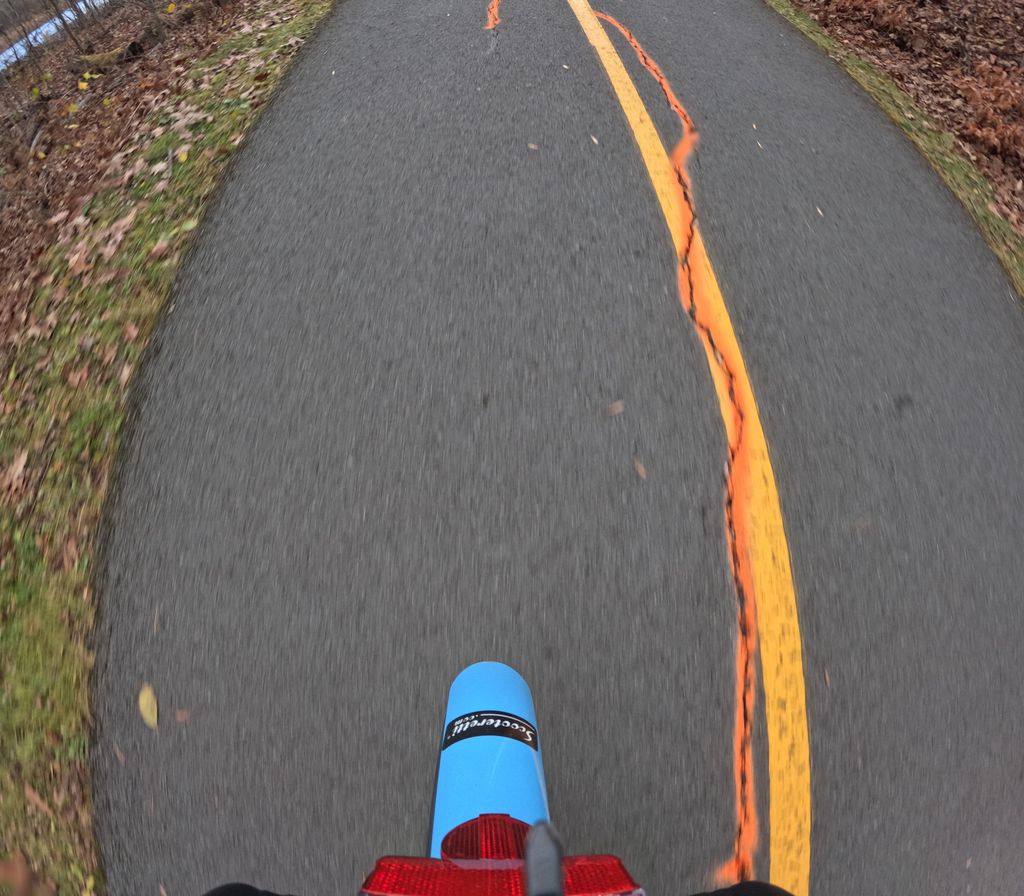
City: ottawa-gatineau